Interaction volume radius: 5 \u00c5
Interaction volume height: 10 \u00c5
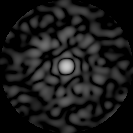
Disorder parameter: 0.8889